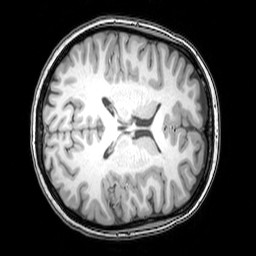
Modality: T1w
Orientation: axial
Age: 20
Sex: female
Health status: healthy
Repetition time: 0.081 s
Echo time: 0.037 s